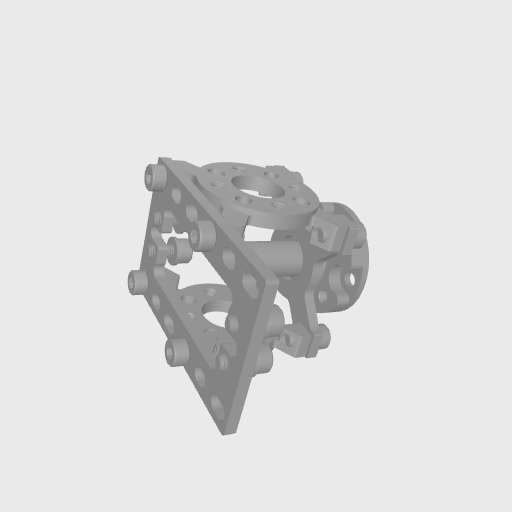
Part: ServoHubSplineShaft